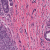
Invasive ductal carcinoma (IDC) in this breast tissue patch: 0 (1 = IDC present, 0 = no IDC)